Interaction volume radius: 5 \u00c5
Interaction volume height: 25 \u00c5
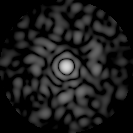
Disorder parameter: 0.8231